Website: lowes
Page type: address-validator
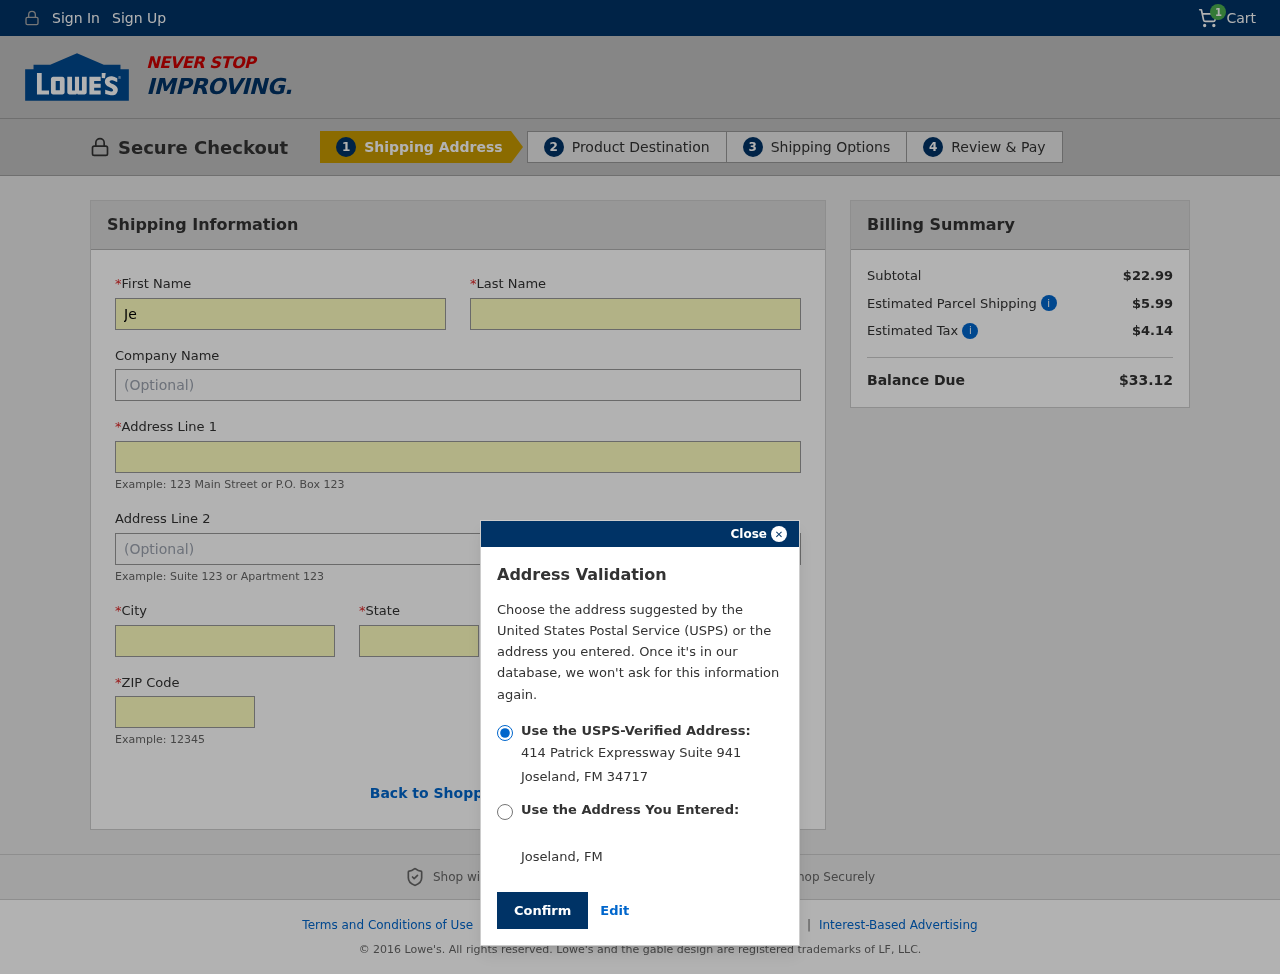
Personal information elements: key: PII_CITY
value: Joseland
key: PII_COMPANY
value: Morgan-King
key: PII_FIRSTNAME
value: Jerry
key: PII_LASTNAME
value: Flores
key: PII_POSTCODE
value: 34717
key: PII_STATE
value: FM
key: PII_STATE_ABBR
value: FM
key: PII_STREET
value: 414 Patrick Expressway Suite 941
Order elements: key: ORDER_NUM_ITEMS
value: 1
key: ORDER_SUBTOTAL
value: $22.99
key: ORDER_SHIPPING_COST
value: $5.99
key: ORDER_TAX
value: $4.14
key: ORDER_TOTAL
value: $33.12